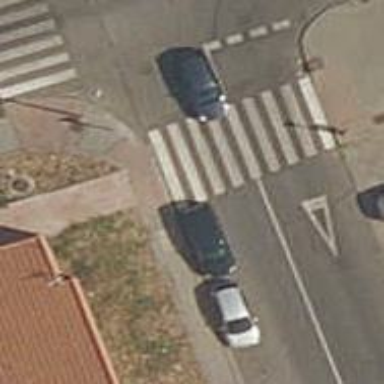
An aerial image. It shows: Pedestrian crossing with zebra markings on footway.